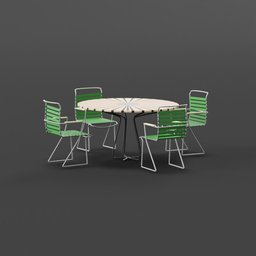
Label: furniture